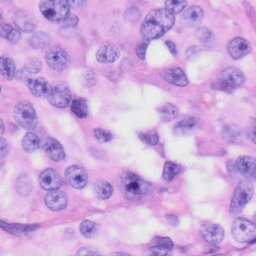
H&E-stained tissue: Skin